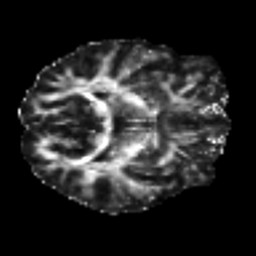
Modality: FA
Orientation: axial
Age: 35
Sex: female
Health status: healthy
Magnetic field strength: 3 T
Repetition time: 8.4 s
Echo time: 0.0926 s